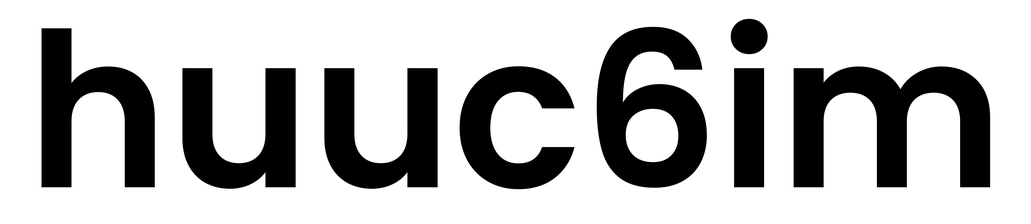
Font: Poppins-SemiBold